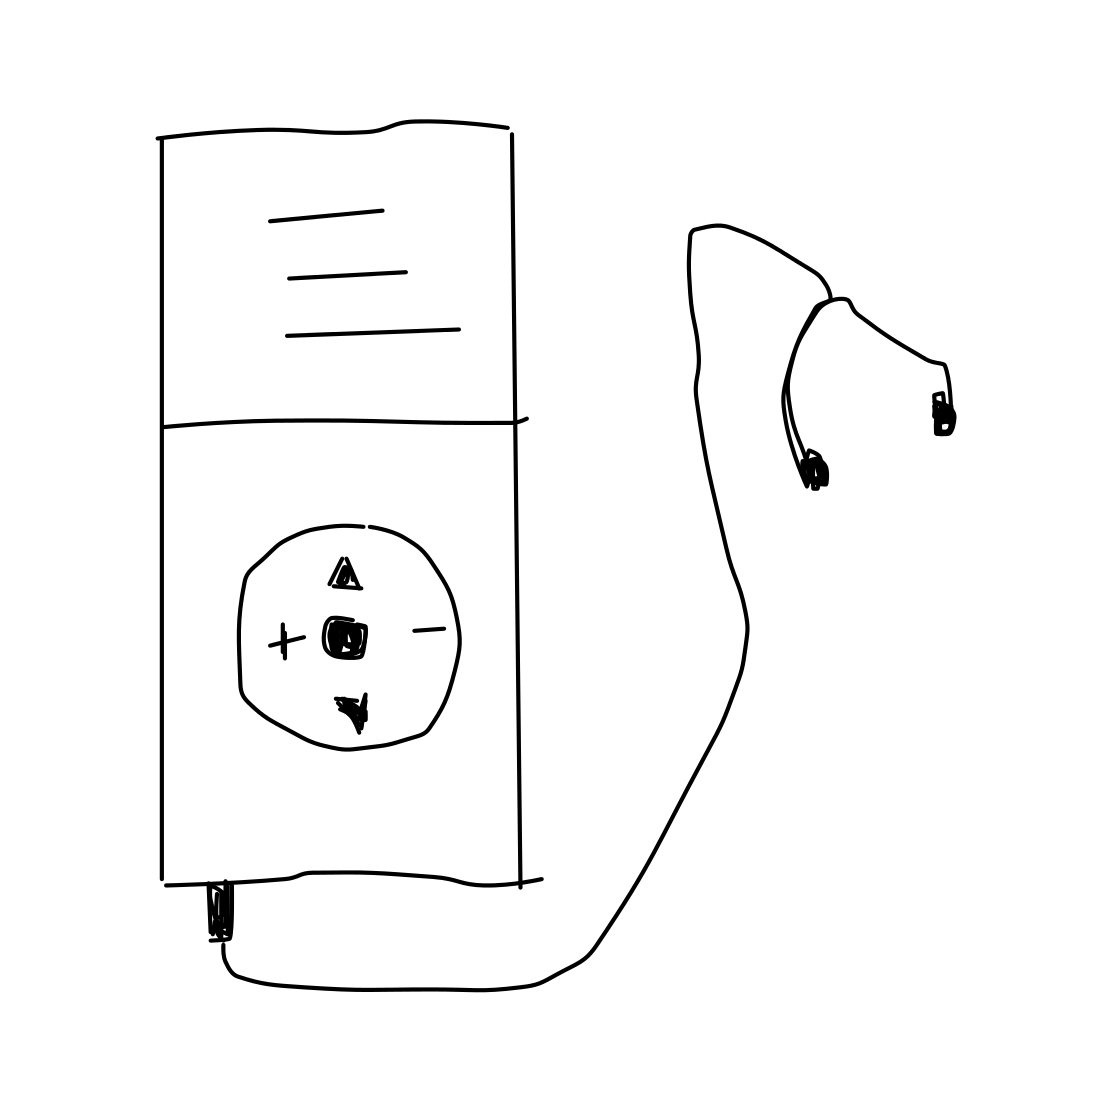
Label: ipod